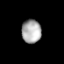
Tissue: prostate
Cell type: T cells
Senescence score: 0.3371
Nuclear area (px): 447
Mean DAPI intensity: 171.338